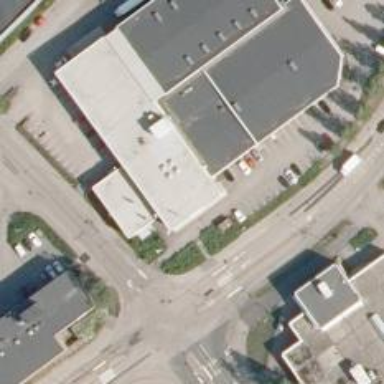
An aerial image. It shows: Swimming pool shop.